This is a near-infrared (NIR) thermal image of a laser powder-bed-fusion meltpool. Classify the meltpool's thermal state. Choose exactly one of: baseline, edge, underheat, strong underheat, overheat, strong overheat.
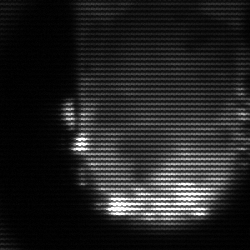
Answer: baseline